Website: lowes
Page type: customer-info-address
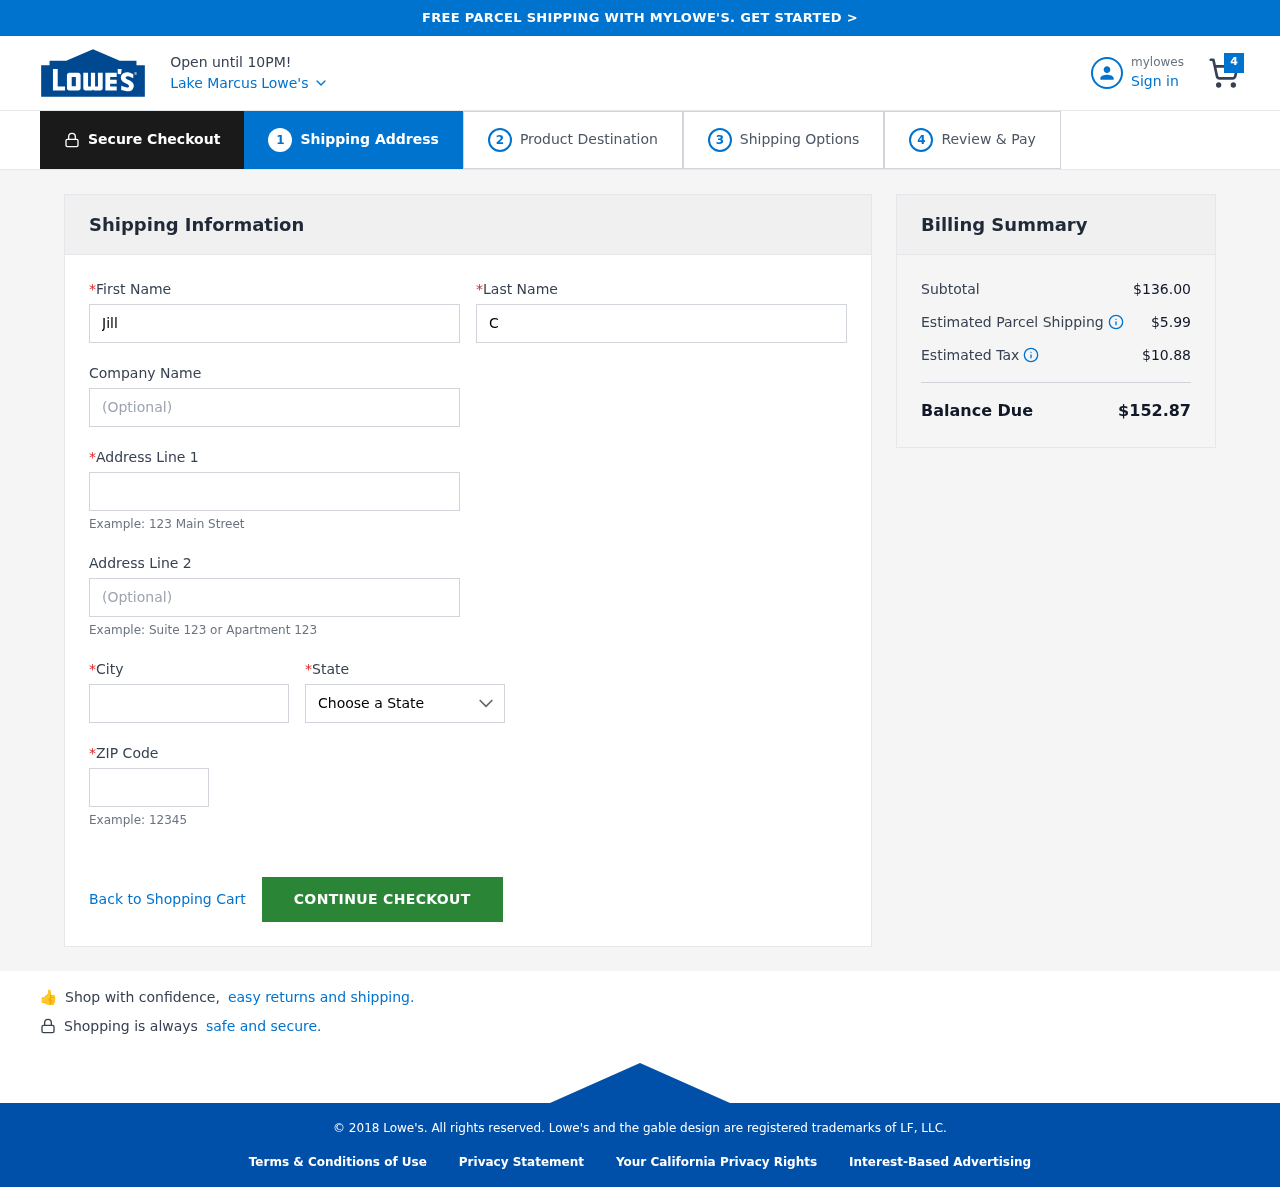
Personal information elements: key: PII_CITY
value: Lake Marcus
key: PII_COMPANY
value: Williams, Torres and Sutton
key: PII_FIRSTNAME
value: Jill
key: PII_LASTNAME
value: Chambers
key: PII_POSTCODE
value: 64536
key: PII_STATE
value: AS
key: PII_STREET
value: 3441 Jacob Flat
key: PII_STREET2
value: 9198 Potts Way
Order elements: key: ORDER_NUM_ITEMS
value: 4
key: ORDER_SUBTOTAL
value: $136.00
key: ORDER_SHIPPING_COST
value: $5.99
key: ORDER_TAX
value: $10.88
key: ORDER_TOTAL
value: $152.87